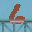
Label: 6